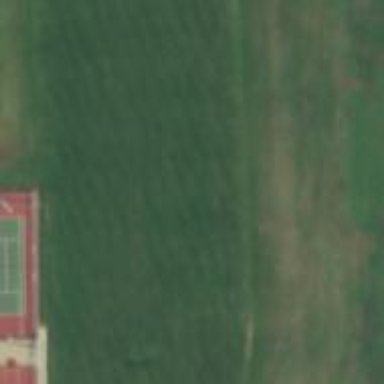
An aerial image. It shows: Grass pitch used for American football and football.